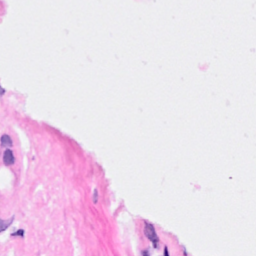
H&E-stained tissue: Breast